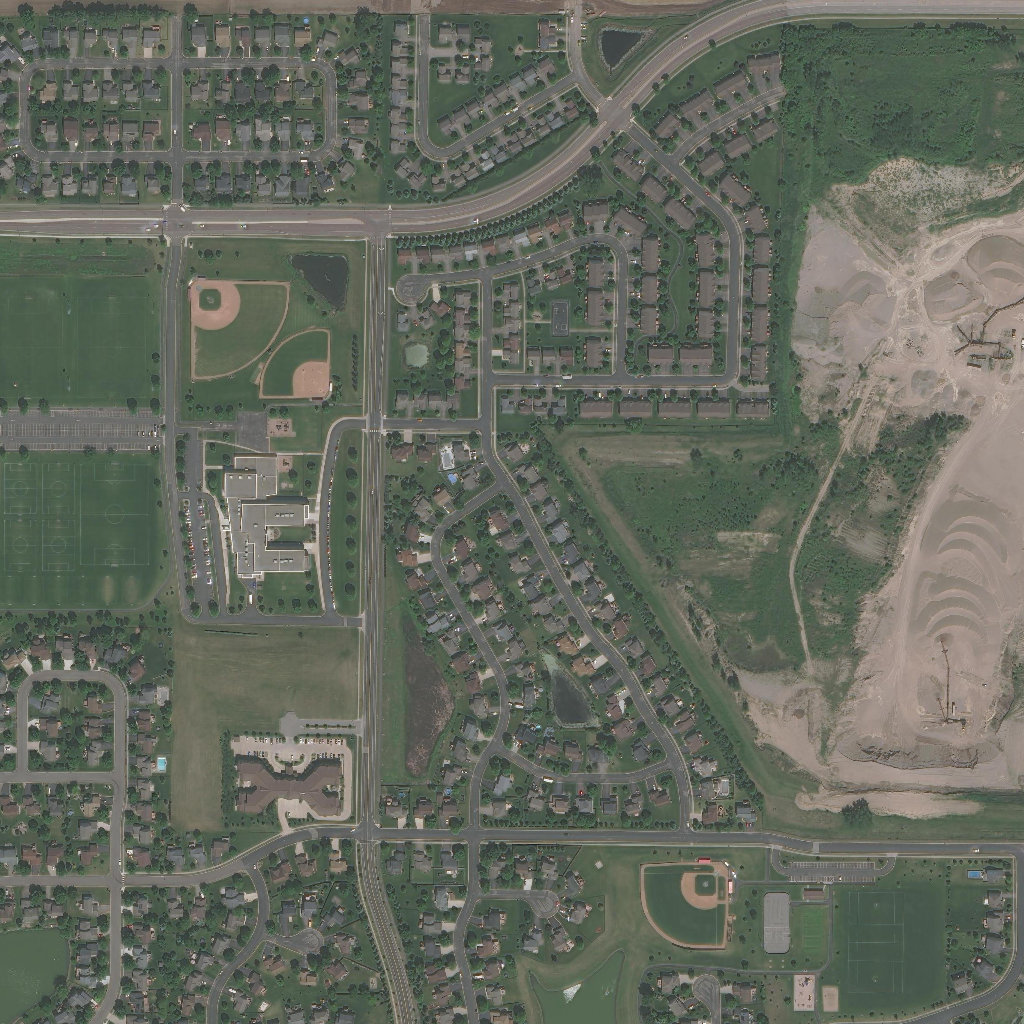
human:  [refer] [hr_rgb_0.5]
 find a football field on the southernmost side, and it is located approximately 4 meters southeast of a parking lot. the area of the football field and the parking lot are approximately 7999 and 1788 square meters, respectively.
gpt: <box>[[82, 86, 89, 97, 0]]</box>

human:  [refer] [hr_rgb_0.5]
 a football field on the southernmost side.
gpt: <box>[[82, 86, 89, 97, 0]]</box>

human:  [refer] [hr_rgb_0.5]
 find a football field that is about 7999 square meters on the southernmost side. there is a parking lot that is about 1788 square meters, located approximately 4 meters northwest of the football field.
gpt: <box>[[82, 86, 89, 97, 0]]</box>

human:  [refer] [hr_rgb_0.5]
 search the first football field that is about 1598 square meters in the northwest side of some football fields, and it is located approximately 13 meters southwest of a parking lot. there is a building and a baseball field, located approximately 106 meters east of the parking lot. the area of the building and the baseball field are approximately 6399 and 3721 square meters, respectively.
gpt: <box>[[0, 45, 3, 50, 0]]</box>